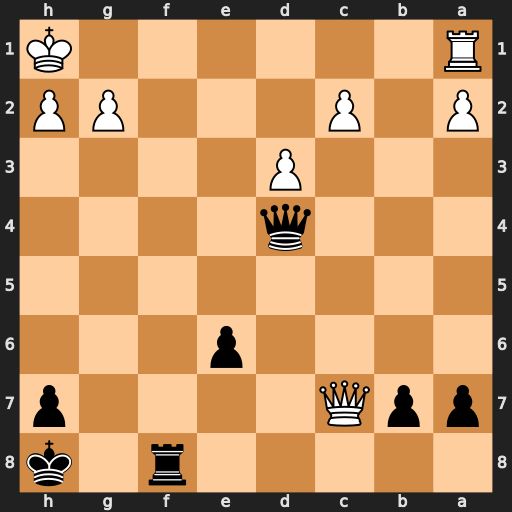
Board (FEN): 5r1k/ppQ4p/4p3/8/3q4/3P4/P1P3PP/R6K
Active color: b
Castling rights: -
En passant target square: -
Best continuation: Qxa1#